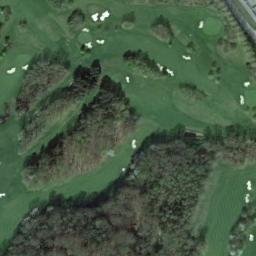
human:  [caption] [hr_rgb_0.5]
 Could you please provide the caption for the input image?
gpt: There are a few bunkers and a few paths on the large green lawn on the golf course and many trees .

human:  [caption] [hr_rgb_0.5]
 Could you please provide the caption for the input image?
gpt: The golf course has some putting greens, Fairways, Barrier trees and sandpits .

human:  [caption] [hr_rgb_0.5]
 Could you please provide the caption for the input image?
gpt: Many trees are near the golf course .

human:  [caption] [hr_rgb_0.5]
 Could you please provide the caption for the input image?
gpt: There are about 5 or 6 golf bunkers here .

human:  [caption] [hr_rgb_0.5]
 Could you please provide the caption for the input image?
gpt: There are many trees and bunkers on the golf course .